Field crop: tomato
Growth stage: 1
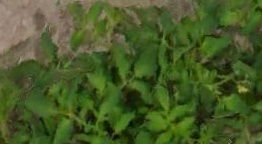
Species: tomato